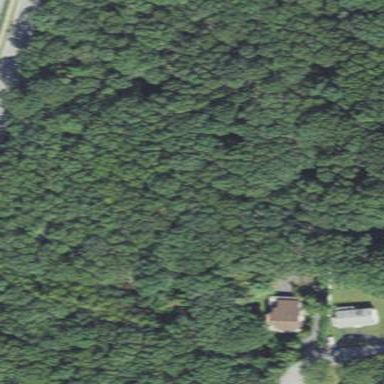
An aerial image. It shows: Nature reserve in woodland area.